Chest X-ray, PA view. Patient: 71 years old, sex M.
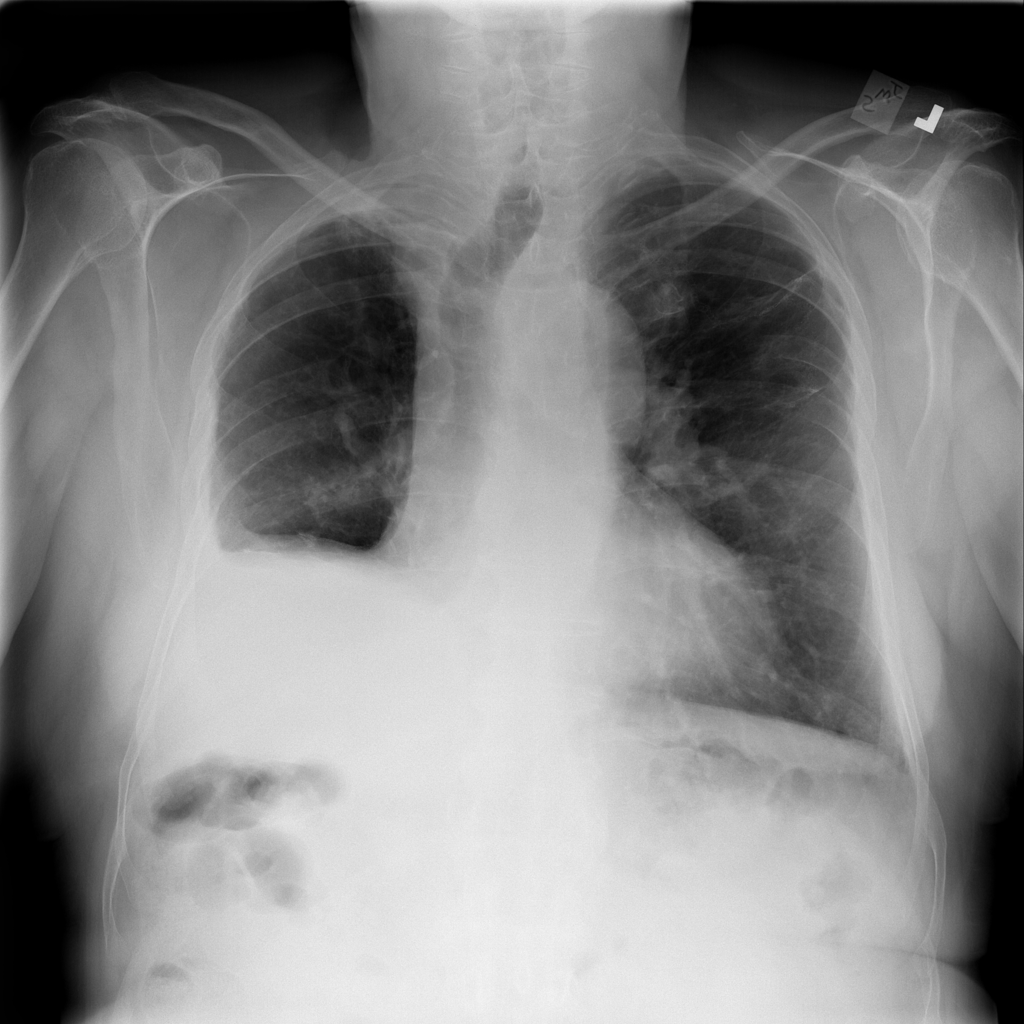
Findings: Effusion, Infiltration, Pleural_Thickening